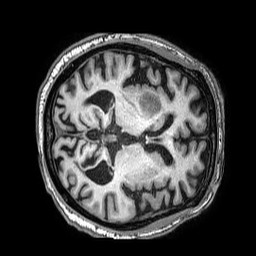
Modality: T1w
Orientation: axial
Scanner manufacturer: philips
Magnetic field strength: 3 T
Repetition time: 0.007045 s
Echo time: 0.00323 s